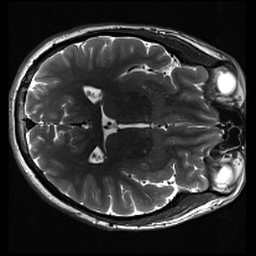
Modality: inplaneT2
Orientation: axial